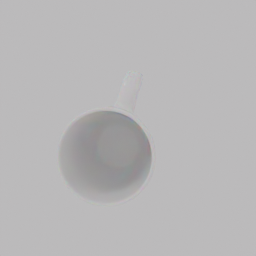
Label: tools